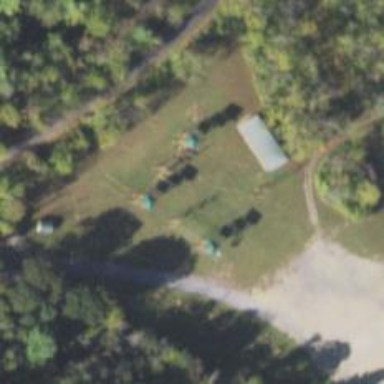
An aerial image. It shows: High ropes course on leisure land.